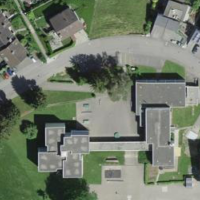
EUNIS habitat code: 54
Species observed at this site:
Cephalanthera rubra